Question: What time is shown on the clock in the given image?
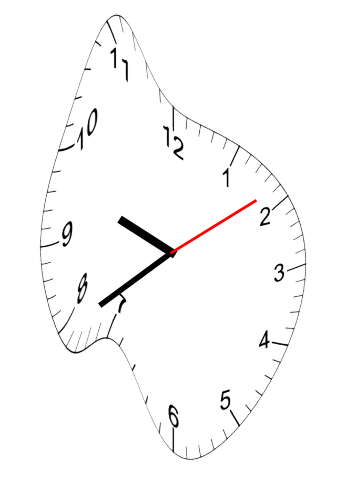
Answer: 09:39:09